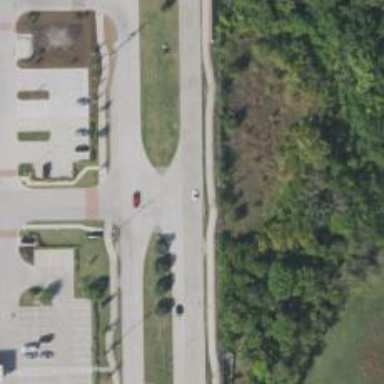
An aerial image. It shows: Secondary road with separate sidewalk.